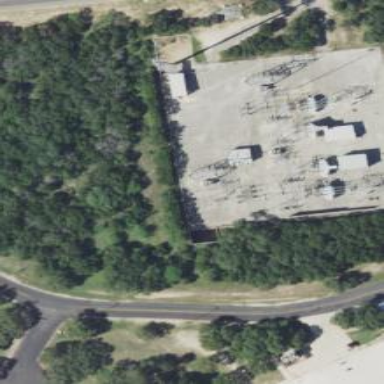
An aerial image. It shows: Switch used for power control.